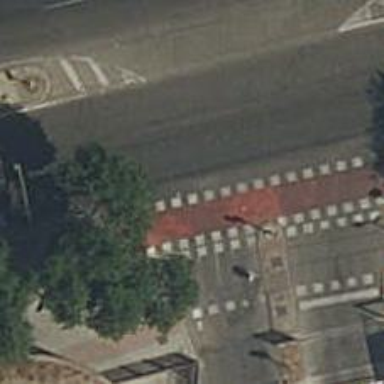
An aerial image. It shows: Road with traffic signals.